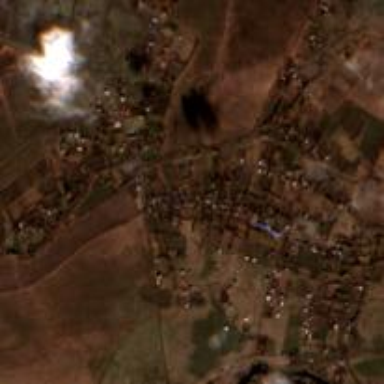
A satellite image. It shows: Village.